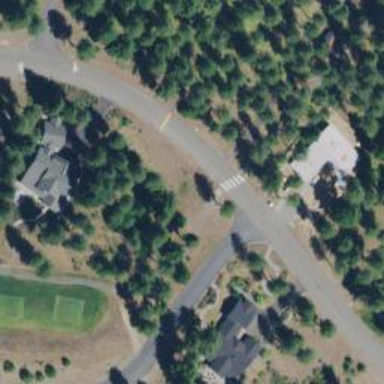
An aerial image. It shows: Path for golf carts.